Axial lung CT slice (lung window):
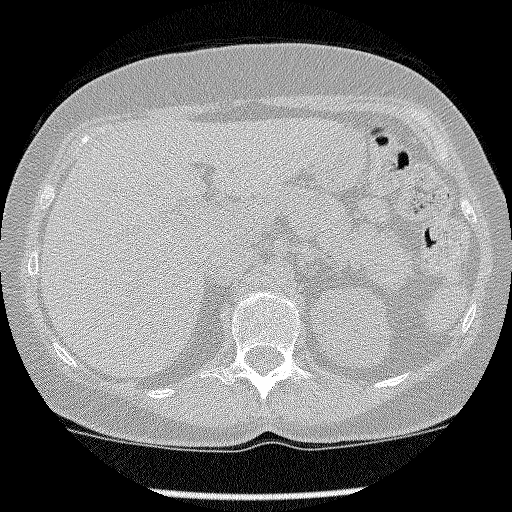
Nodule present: no